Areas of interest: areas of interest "Scientific Research Institution"
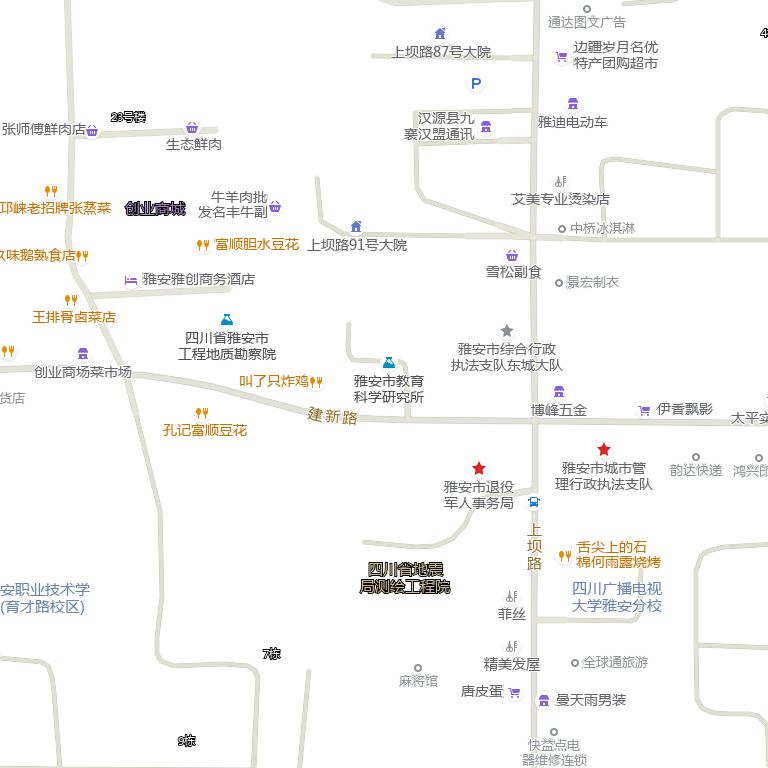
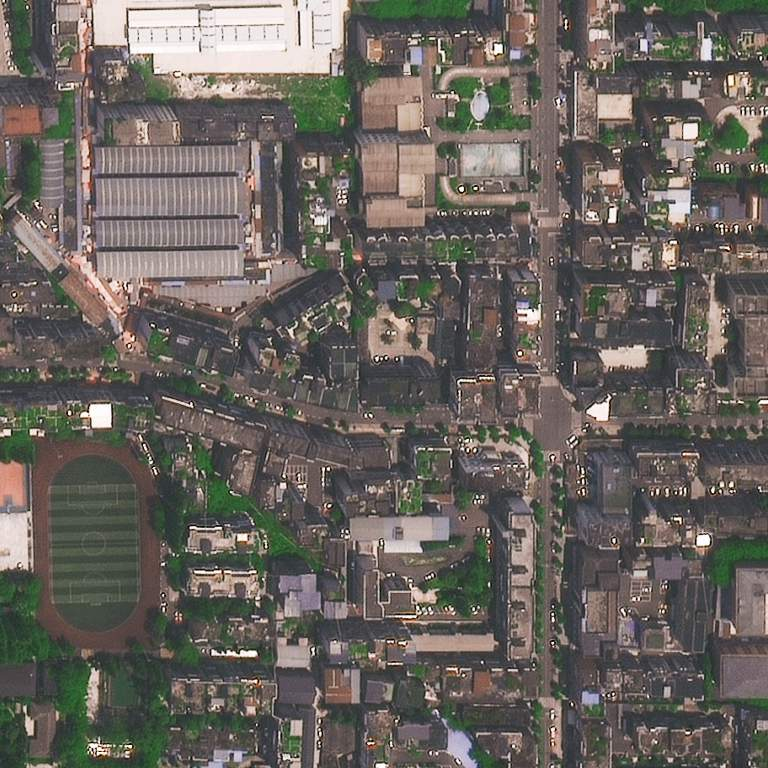